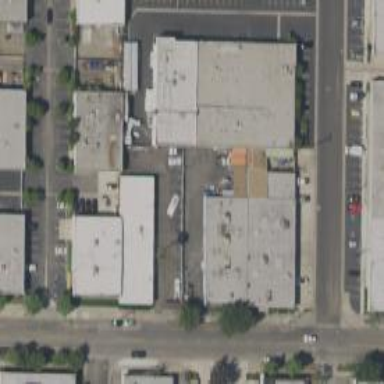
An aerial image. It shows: Building.